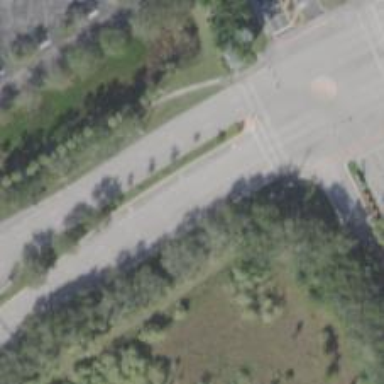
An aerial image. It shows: Secondary road with asphalt surface and separate sidewalk.